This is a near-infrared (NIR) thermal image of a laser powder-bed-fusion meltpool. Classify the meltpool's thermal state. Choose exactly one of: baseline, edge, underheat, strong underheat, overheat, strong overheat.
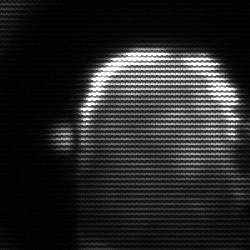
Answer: baseline